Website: home-depot
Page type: order-tracking
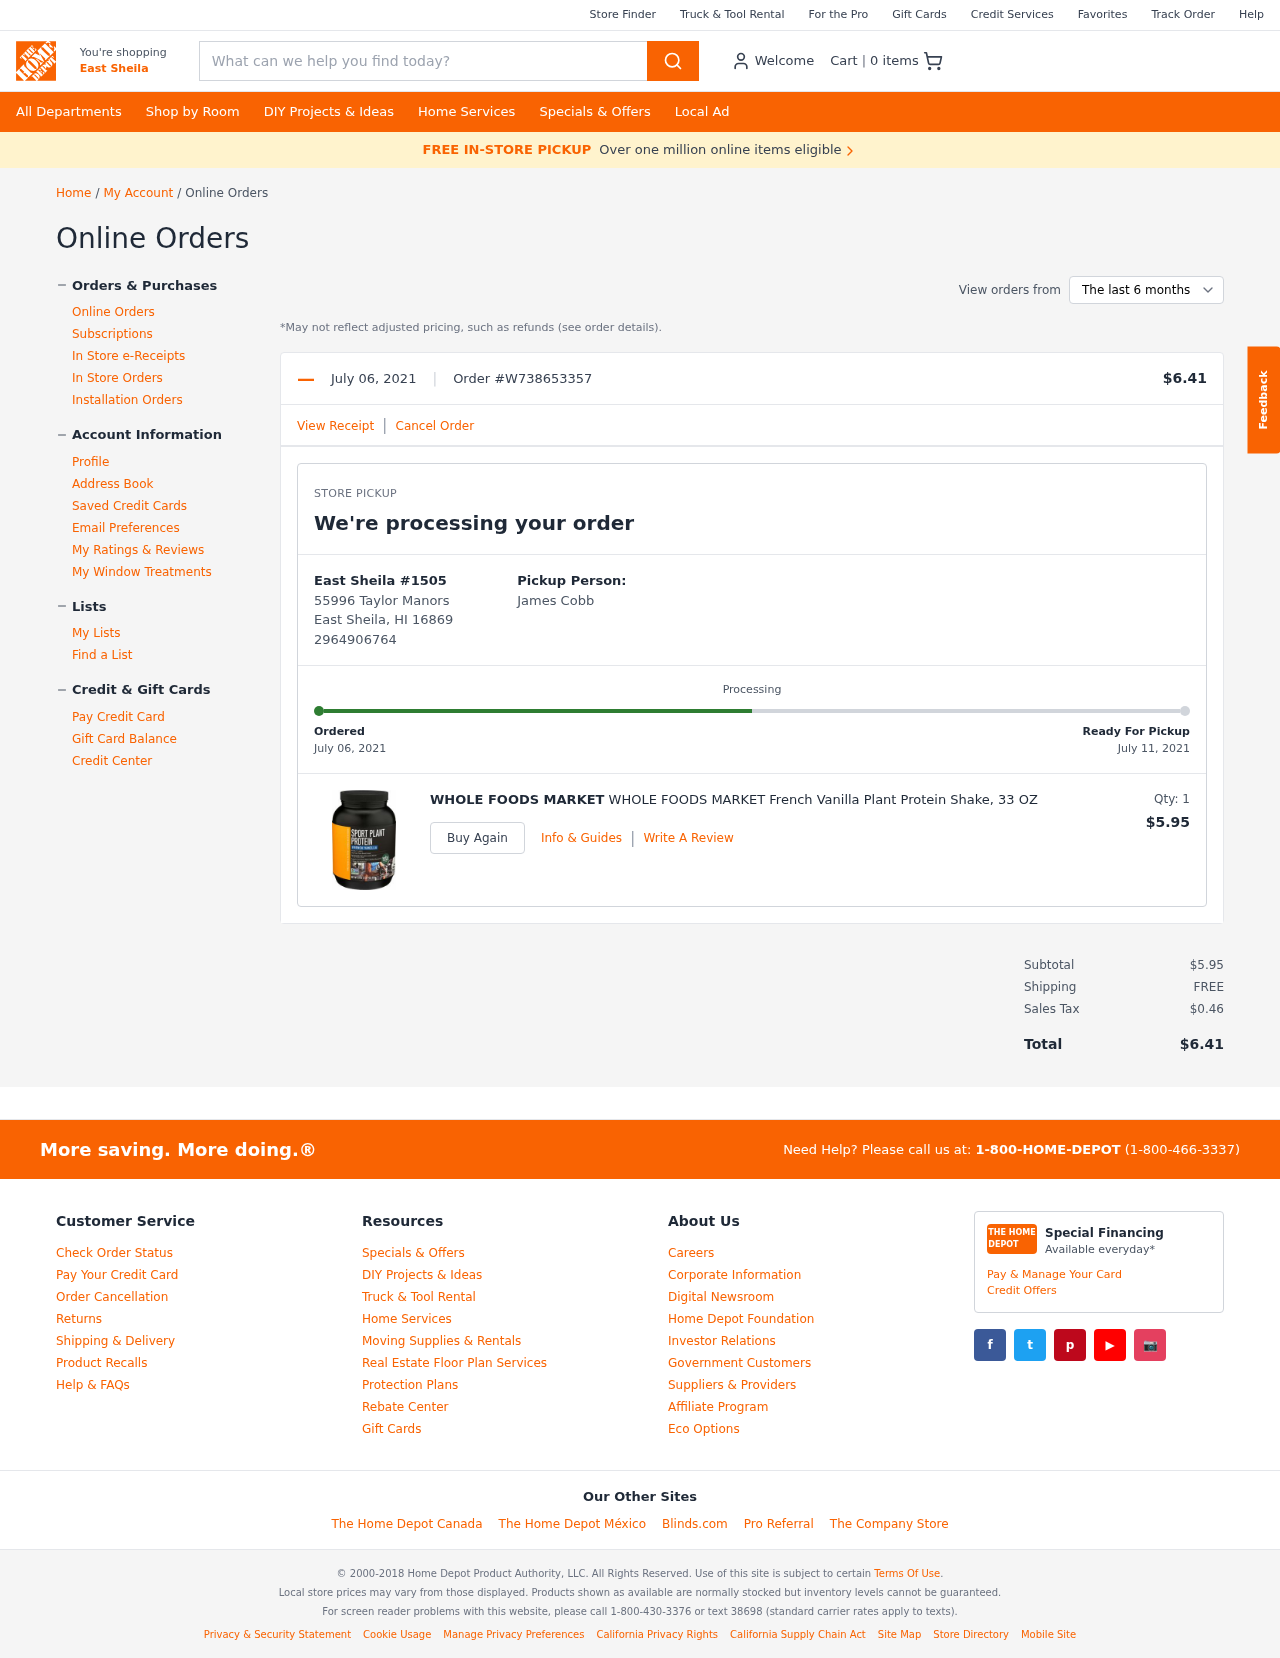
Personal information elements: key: PII_CITY
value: East Sheila
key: PII_FULLNAME
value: James Cobb
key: PII_LOCATION1_CITY
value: East Sheila
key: PII_LOCATION1_STREET
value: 55996 Taylor Manors
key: PII_LOCATION1_CITY_STATE_ZIP
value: East Sheila, HI 16869
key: PII_PHONE
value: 2964906764
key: PII_PHONE_LINE
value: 6764
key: PII_PHONE_SUFFIX
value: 6764
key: PII_PHONE2
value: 2964906764
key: PII_PHONE3
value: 2964906764
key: PII_PHONE_NUMERIC
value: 2964906764
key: PII_PHONE_LINE_NUMERIC
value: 6764
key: PII_PHONE_SUFFIX_NUMERIC
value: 6764
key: PII_PHONE2_NUMERIC
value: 2964906764
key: PII_PHONE3_NUMERIC
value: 2964906764
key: PII_PHONE_DIGITS
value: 2964906764
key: PII_PHONE_LAST4
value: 6764
Product elements: key: PRODUCT1_BRAND
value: WHOLE FOODS MARKET
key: PRODUCT1_NAME
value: WHOLE FOODS MARKET French Vanilla Plant Protein Shake, 33 OZ
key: PRODUCT1_PRICE
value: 5.95
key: PRODUCT1_QUANTITY
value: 1
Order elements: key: ORDER_NUM_ITEMS
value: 0
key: ORDER_DATE
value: July 06, 2021
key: ORDER_ID
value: W738653357
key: ORDER_TOTAL
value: $6.41
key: ORDER_DATE2
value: July 06, 2021
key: ORDER_DELIVERY_DATE
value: July 11, 2021
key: ORDER_SUBTOTAL
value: $5.95
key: ORDER_SHIPPING_COST
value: FREE
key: ORDER_TAX
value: $0.46
Search elements: key: HEADER_SEARCH
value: What can we help you find today?